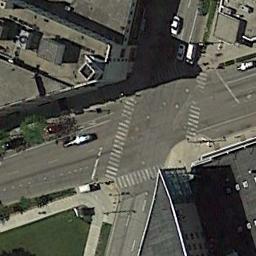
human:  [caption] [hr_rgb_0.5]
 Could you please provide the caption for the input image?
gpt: There are many different shapes of buildings beside the intersection .

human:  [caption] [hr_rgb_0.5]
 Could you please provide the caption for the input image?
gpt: There are several moving vehicles on the slanted intersection of the intersection, And there are many buildings and some trees around the intersection .

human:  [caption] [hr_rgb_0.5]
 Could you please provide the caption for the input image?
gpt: There aren't many cars at the intersection .

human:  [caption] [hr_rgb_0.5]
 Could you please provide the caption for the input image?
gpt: A tilted intersection with sparse traffic located in a residential area .

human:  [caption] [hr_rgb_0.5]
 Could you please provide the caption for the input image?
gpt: There are some buildings and a green lawn beside the intersection .